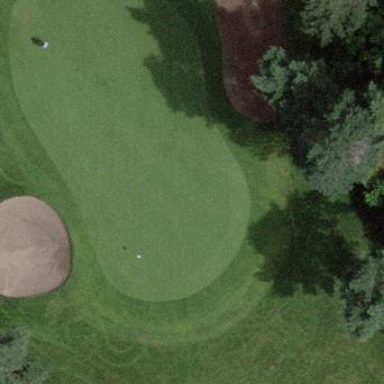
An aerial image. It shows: Golf green.